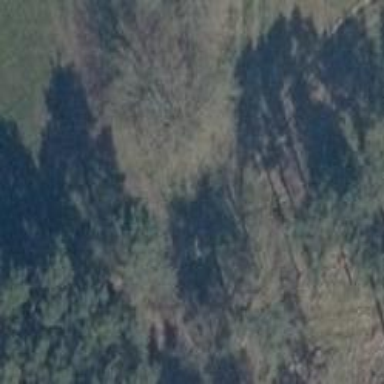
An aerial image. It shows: Row of trees in natural setting.